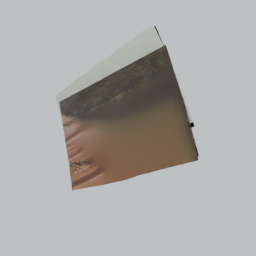
Label: tools